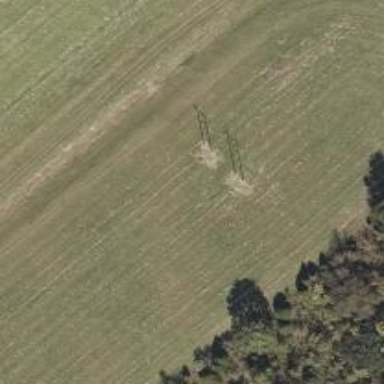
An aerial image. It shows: H-frame power tower design.